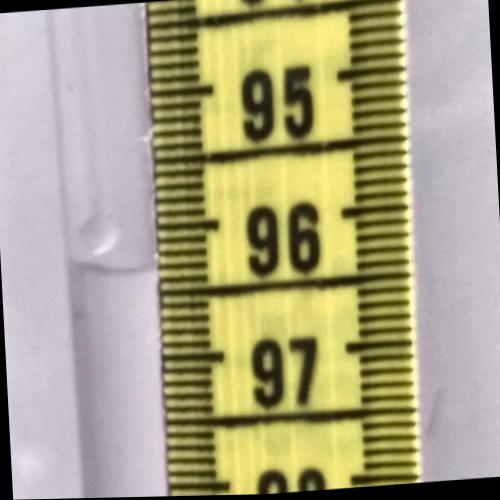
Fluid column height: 96.3 cm